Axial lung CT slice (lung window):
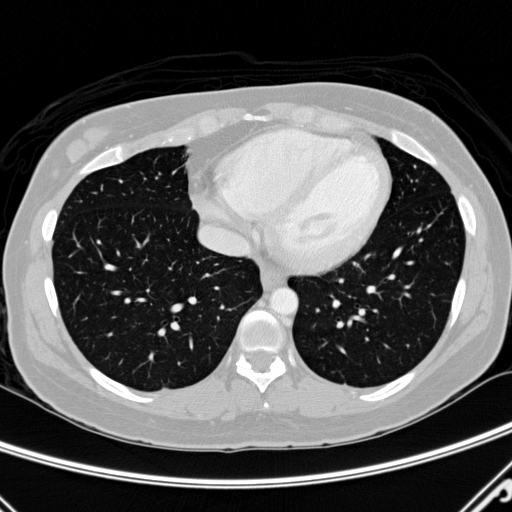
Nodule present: yes
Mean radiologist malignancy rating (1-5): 3